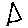
Label: triangle